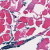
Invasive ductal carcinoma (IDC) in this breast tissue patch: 0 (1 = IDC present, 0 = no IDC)